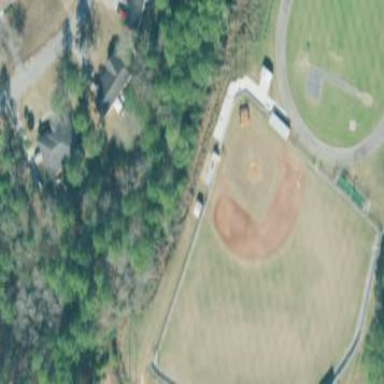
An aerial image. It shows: Baseball pitch for leisure and sports activities.